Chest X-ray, AP view. Patient: 18 years old, sex F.
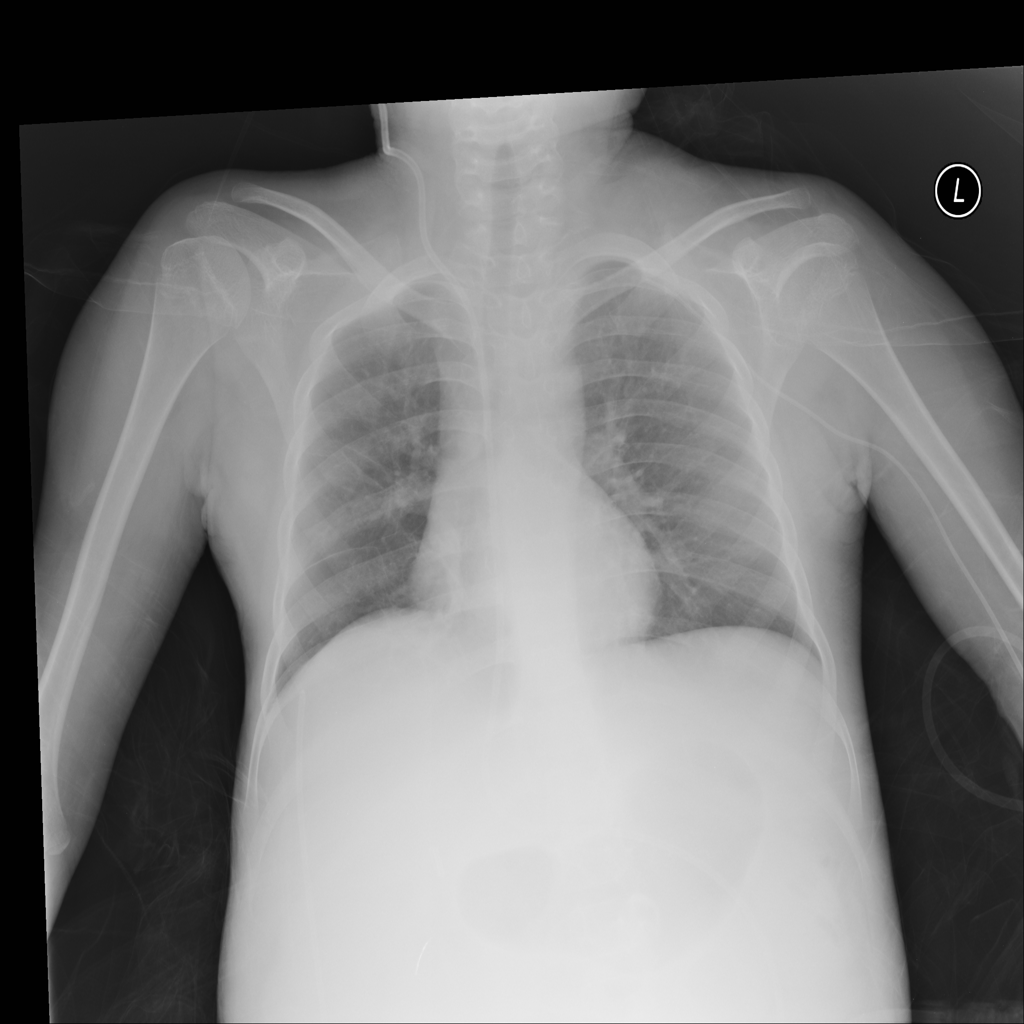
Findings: No Finding